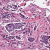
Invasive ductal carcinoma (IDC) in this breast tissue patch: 1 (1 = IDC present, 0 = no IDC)